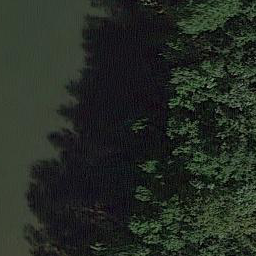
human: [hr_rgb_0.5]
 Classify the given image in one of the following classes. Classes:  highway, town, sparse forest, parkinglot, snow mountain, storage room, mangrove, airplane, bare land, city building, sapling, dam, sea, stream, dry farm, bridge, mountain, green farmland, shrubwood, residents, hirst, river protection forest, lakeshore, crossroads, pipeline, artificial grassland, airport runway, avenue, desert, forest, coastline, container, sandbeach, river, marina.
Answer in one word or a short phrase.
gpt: river protection forest